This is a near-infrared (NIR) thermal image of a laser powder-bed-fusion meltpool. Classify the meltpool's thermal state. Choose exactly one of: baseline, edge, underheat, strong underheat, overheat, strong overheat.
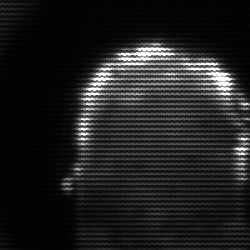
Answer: baseline